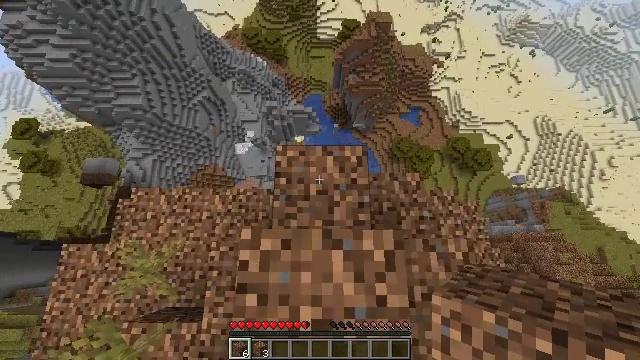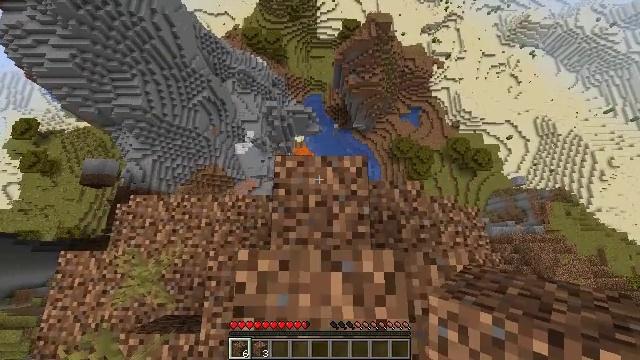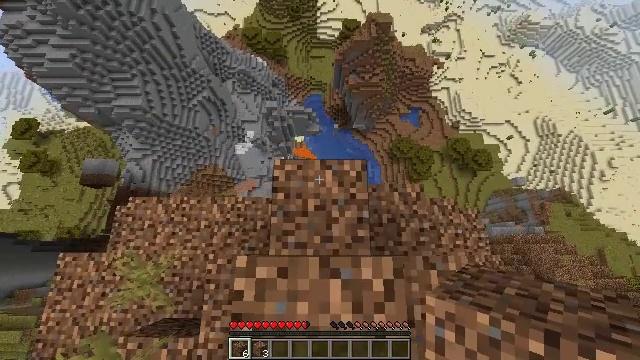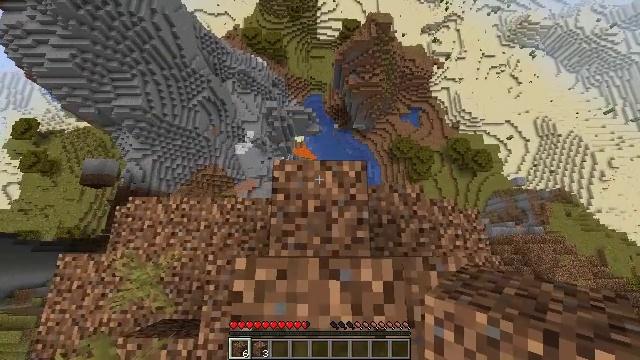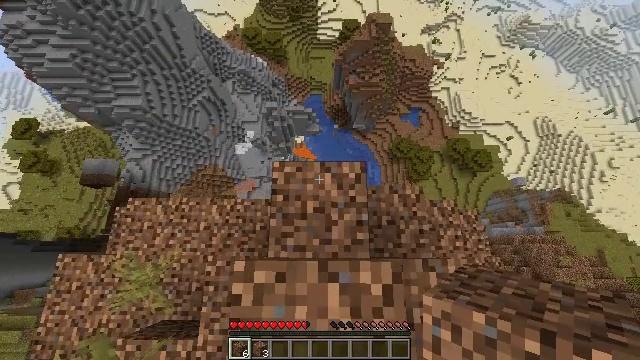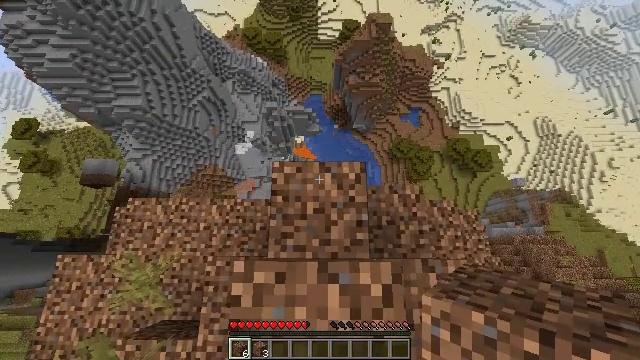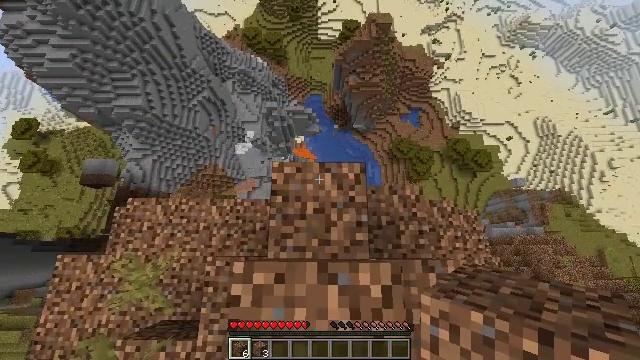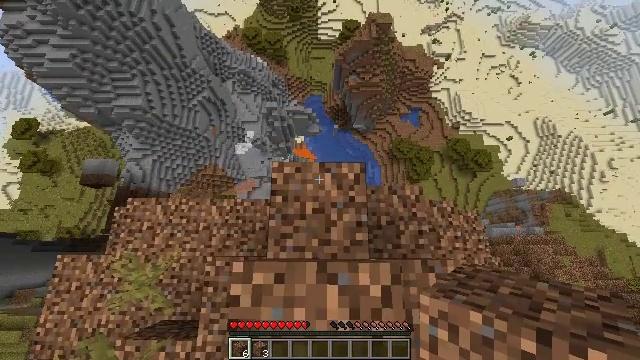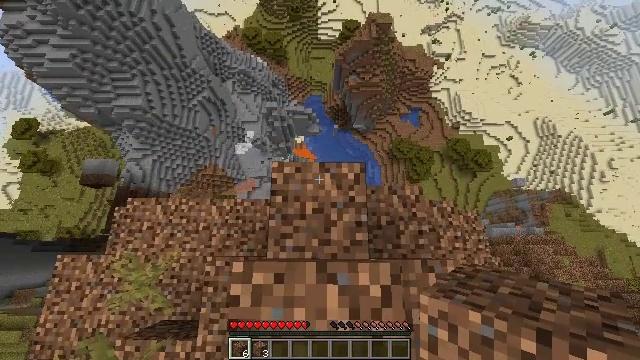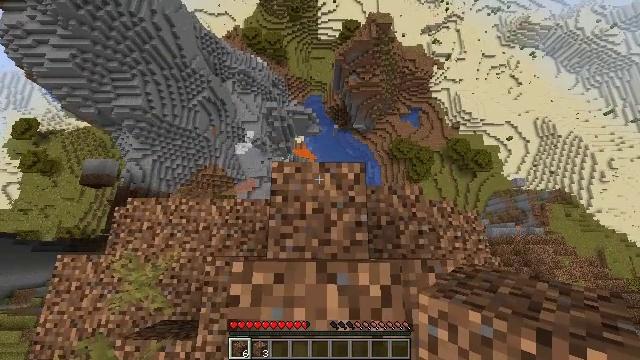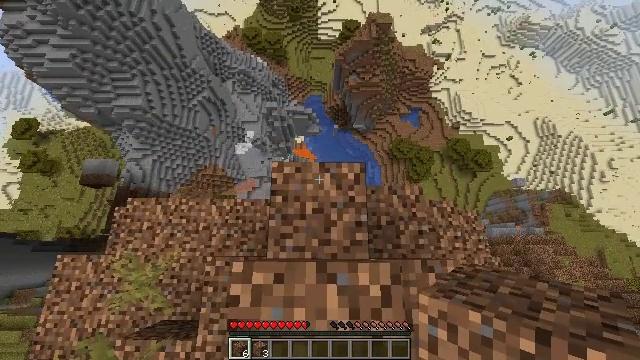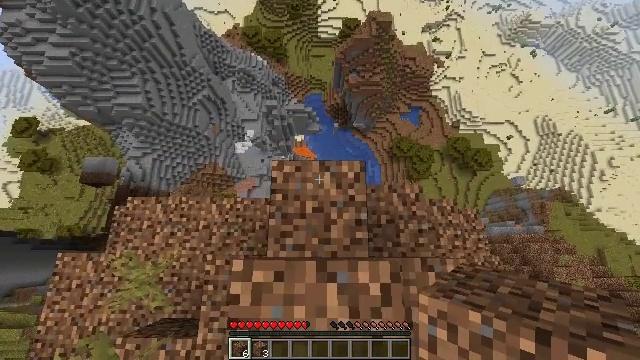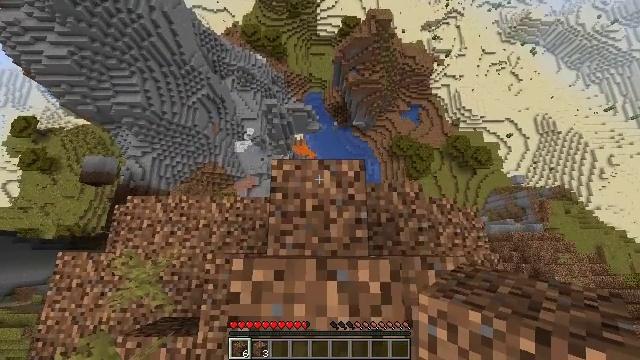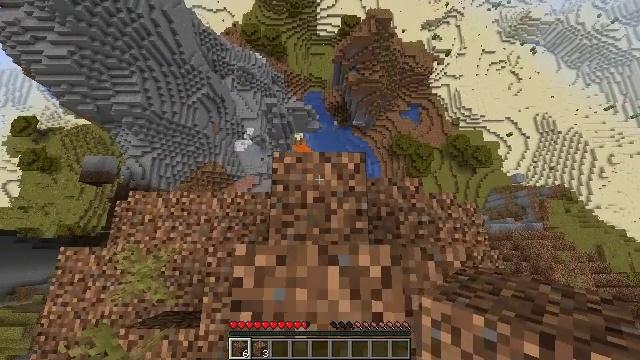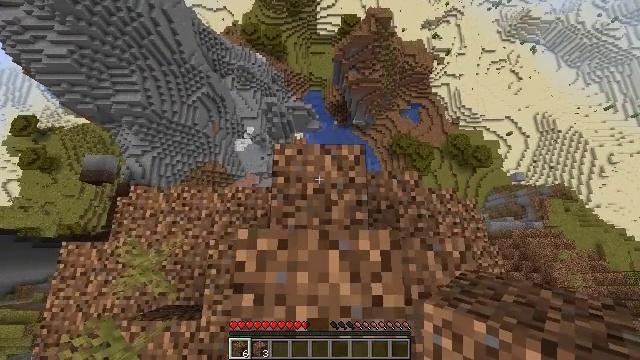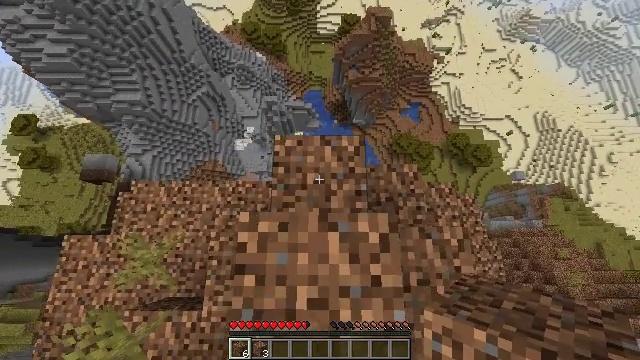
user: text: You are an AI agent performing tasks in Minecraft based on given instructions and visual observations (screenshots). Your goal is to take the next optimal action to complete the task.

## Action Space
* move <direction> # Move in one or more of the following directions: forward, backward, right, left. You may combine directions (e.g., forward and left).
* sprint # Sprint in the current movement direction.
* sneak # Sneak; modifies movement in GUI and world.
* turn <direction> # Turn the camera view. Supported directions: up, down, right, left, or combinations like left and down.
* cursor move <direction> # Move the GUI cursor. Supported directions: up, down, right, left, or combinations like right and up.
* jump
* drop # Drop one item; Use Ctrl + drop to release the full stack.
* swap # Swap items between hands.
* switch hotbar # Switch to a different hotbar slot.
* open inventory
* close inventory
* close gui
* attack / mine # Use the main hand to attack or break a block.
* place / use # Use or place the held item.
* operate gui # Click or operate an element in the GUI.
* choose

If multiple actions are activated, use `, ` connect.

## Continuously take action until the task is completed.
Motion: motion action
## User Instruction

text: Break the coarse dirt block.
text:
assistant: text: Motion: no_op
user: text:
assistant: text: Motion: no_op
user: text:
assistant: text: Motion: no_op
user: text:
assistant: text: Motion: no_op
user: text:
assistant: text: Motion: no_op
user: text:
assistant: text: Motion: no_op
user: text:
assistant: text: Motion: no_op
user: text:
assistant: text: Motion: no_op
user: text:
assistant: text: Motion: no_op
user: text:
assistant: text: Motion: no_op
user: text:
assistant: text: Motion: no_op
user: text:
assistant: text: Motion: no_op
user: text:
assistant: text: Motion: move back
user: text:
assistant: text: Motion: move back
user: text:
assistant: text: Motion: move back
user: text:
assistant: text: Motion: move back
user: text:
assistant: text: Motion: move back
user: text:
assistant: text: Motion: turn up
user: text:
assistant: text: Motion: turn up
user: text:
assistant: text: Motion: turn up
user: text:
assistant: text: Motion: no_op
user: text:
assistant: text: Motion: no_op
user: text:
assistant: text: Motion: attack / mine
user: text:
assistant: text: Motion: attack / mine
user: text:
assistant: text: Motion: attack / mine
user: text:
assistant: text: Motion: attack / mine
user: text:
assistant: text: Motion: attack / mine
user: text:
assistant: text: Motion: attack / mine
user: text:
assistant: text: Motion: attack / mine
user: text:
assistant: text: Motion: attack / mine